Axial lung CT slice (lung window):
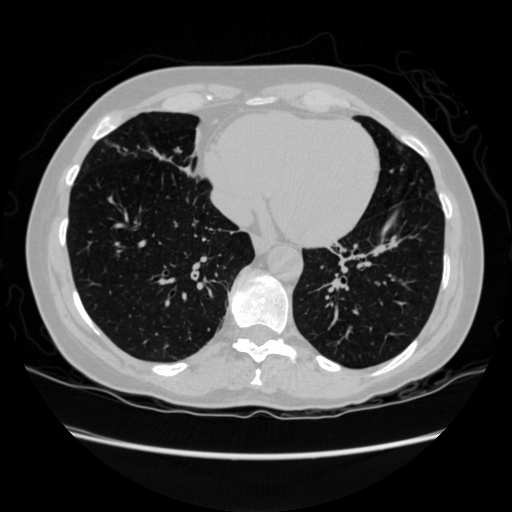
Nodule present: no